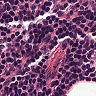
Metastatic tissue present: no